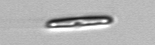
Label: pennate